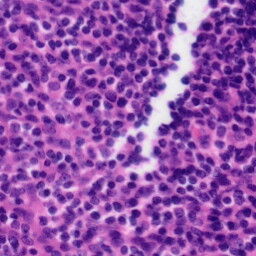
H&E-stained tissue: Tonsil